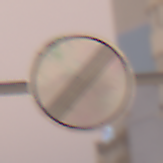
Verkehrszeichen: EndeSaemtlicherBegrenzungen
Umgebung: Outdoor, Urban
Tageszeit: Night
Wetter: Overcast
Licht: Artificial
Jahreszeit: Winter
Kontrast: MediumContrast